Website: lowes
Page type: address-validator
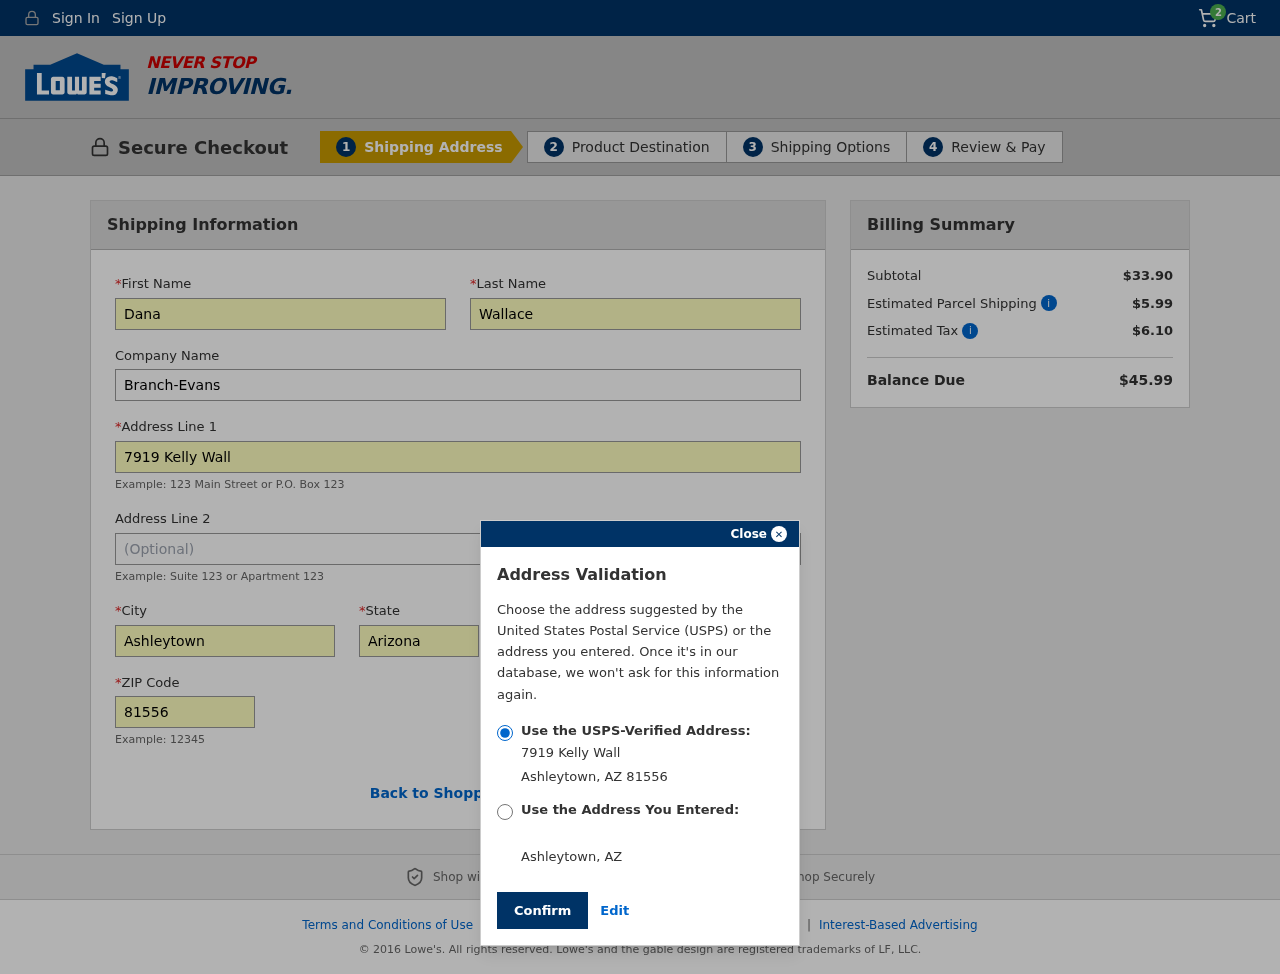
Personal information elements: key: PII_CITY
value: Ashleytown
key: PII_COMPANY
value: Branch-Evans
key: PII_FIRSTNAME
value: Dana
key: PII_LASTNAME
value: Wallace
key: PII_POSTCODE
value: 81556
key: PII_STATE
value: Arizona
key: PII_STATE_ABBR
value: AZ
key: PII_STREET
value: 7919 Kelly Wall
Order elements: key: ORDER_NUM_ITEMS
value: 2
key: ORDER_SUBTOTAL
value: $33.90
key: ORDER_SHIPPING_COST
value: $5.99
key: ORDER_TAX
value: $6.10
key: ORDER_TOTAL
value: $45.99